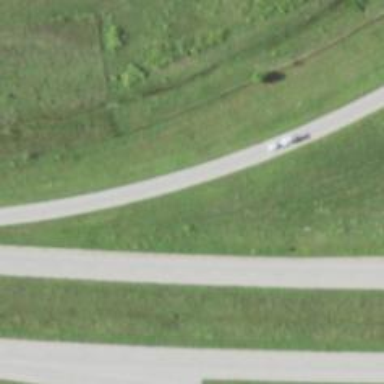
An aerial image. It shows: Trunk link highway.